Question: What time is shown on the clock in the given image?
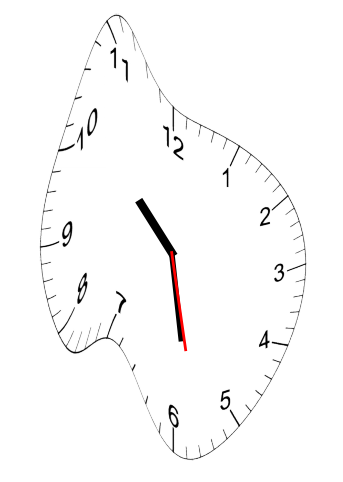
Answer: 10:28:28